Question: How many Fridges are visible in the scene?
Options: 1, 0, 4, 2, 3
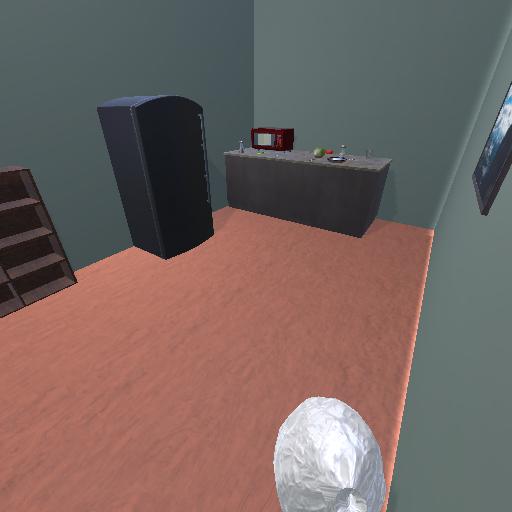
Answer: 1